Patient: sex M, age 76
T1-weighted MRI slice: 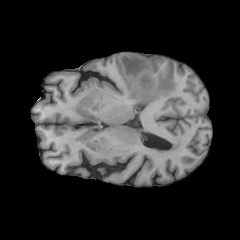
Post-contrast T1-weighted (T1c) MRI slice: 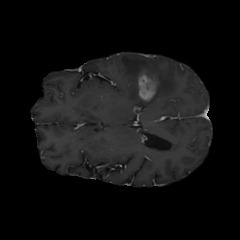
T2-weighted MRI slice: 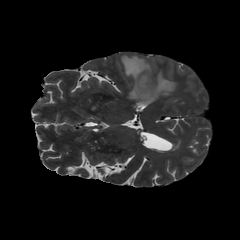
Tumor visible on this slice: yes
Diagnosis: Glioblastoma, IDH-wildtype
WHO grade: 4